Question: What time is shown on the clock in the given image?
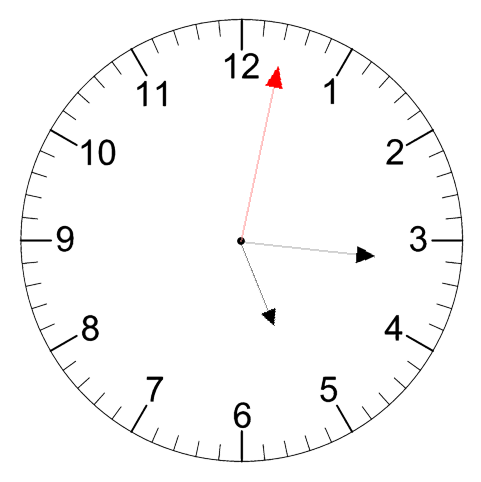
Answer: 05:16:02